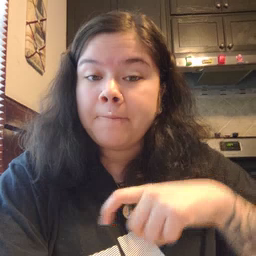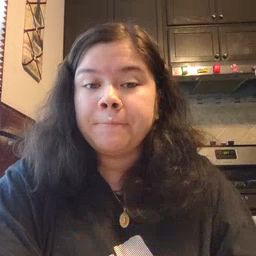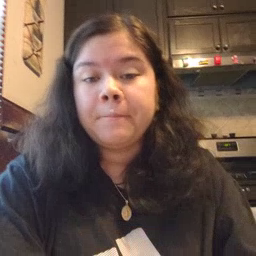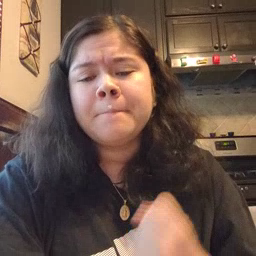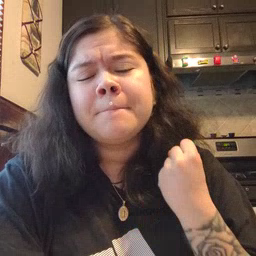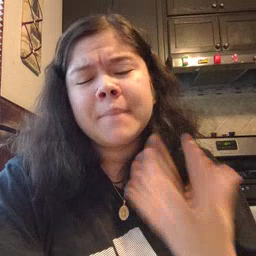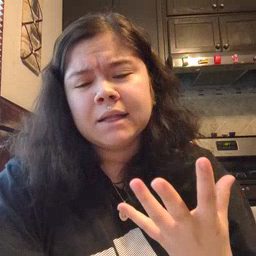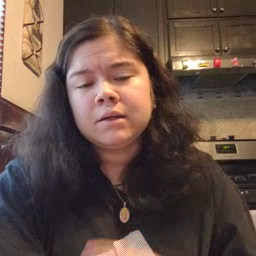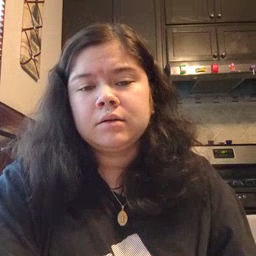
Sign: many